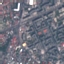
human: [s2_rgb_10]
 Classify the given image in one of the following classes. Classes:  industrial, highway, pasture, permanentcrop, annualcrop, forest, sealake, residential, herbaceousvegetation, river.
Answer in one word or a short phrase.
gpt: Residential